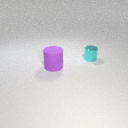
small cyan metal cylinder to the right of large purple rubber cylinder